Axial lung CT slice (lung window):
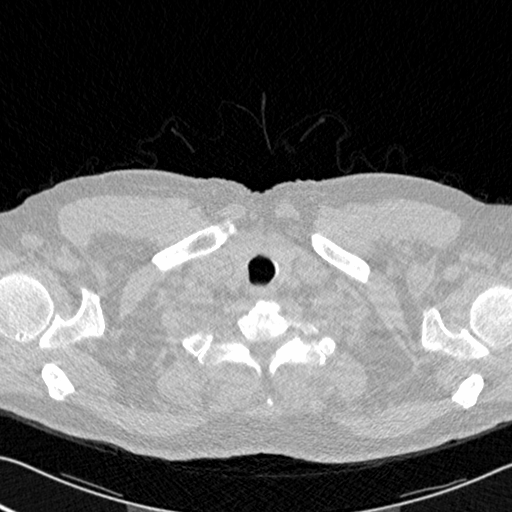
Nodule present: no